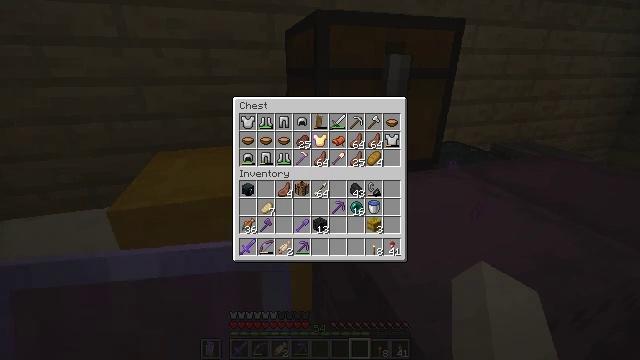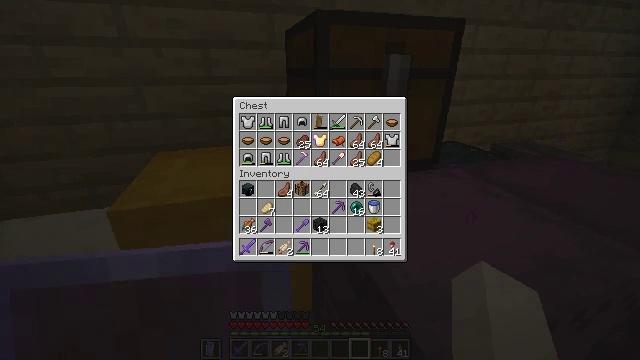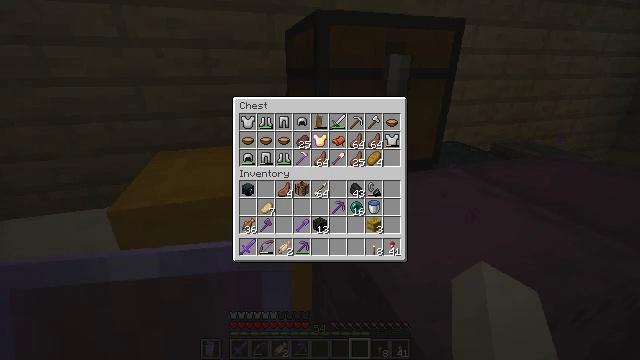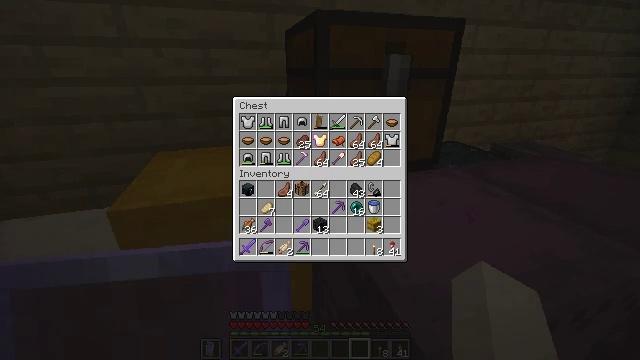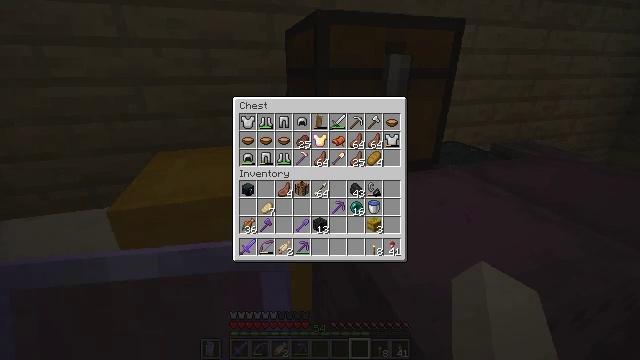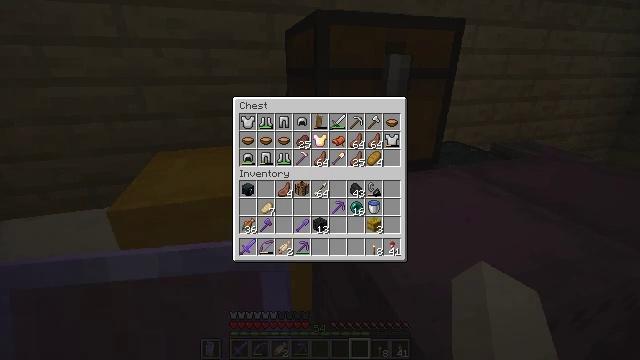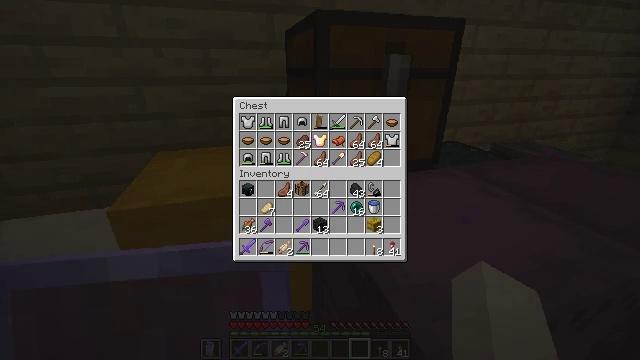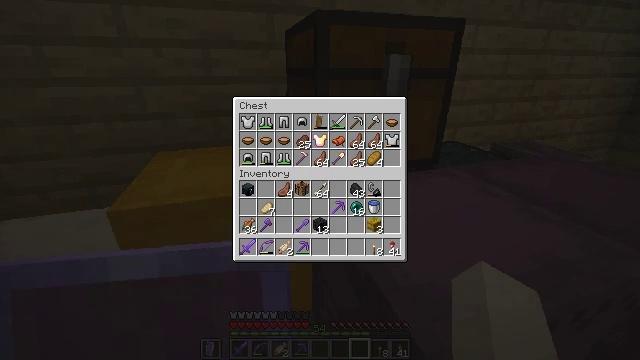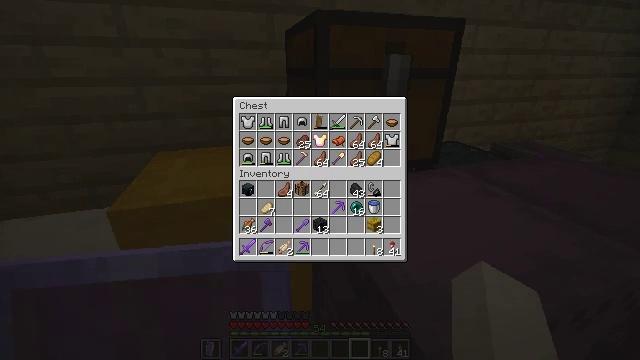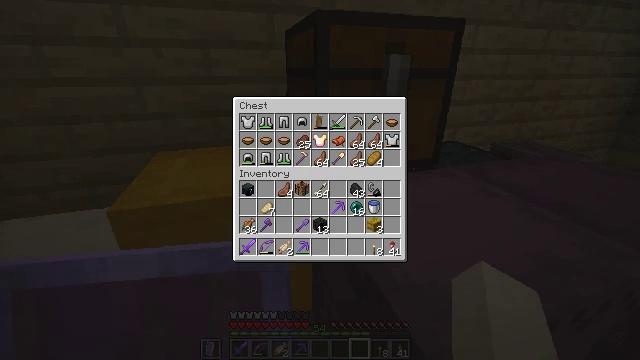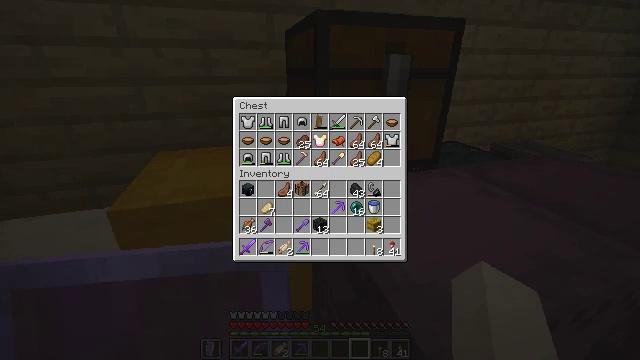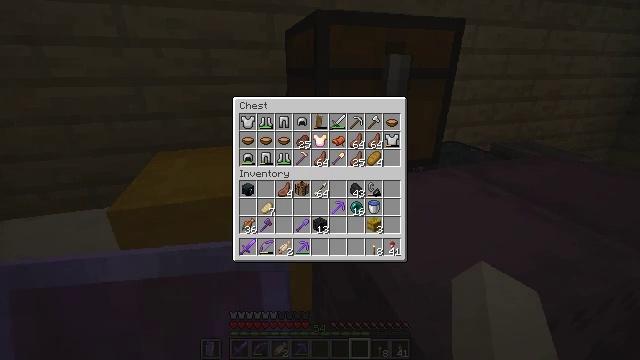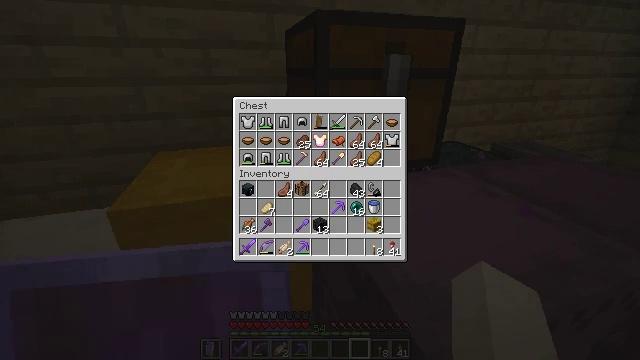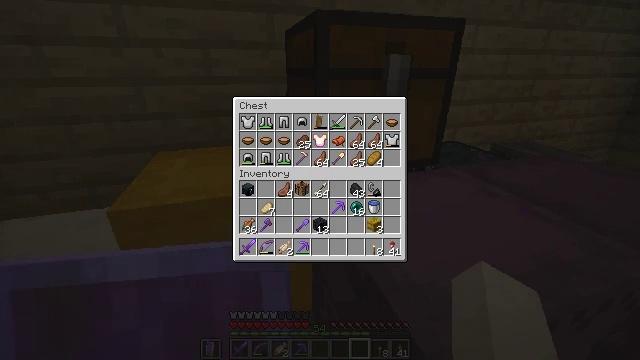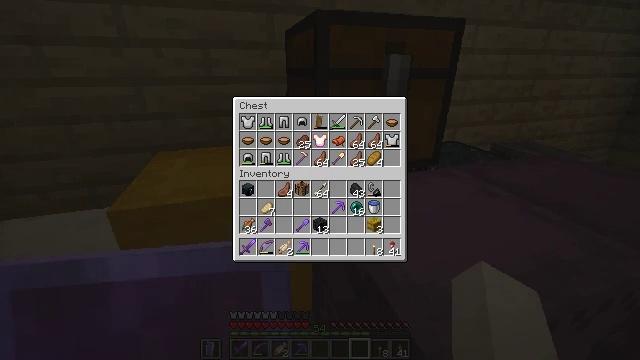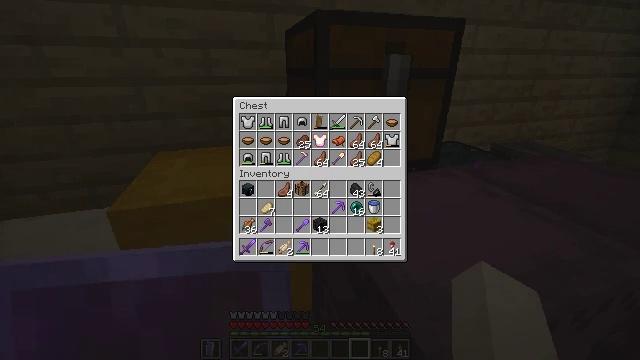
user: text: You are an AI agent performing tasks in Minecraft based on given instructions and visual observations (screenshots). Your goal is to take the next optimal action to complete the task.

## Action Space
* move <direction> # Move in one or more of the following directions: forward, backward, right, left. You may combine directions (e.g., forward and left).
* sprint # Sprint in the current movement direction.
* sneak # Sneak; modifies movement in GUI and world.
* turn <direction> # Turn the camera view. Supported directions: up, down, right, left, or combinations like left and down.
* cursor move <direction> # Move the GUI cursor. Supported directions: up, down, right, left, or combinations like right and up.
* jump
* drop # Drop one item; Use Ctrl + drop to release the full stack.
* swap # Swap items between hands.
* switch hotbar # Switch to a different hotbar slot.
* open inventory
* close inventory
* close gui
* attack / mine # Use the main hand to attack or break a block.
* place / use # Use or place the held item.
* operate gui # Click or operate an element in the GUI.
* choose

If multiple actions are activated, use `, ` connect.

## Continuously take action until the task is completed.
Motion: motion action
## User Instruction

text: Gather the chest from its place.
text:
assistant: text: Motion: no_op
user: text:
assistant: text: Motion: no_op
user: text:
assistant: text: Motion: no_op
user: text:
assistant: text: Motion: no_op
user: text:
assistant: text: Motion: no_op
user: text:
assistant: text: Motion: no_op
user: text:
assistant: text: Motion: no_op
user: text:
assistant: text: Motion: no_op
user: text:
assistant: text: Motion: no_op
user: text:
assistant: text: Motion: no_op
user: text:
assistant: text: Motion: no_op
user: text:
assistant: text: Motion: no_op
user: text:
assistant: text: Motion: no_op
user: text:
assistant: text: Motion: no_op
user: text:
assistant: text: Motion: no_op
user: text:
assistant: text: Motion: no_op
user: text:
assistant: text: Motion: no_op
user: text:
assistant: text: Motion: no_op
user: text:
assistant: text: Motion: no_op
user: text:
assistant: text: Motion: no_op
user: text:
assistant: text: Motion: no_op
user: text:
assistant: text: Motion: no_op
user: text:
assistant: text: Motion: no_op
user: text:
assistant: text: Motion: no_op
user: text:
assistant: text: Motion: no_op
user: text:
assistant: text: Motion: no_op
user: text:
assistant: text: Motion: no_op
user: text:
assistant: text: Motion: no_op
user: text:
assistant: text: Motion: turn left
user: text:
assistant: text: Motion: turn left and up